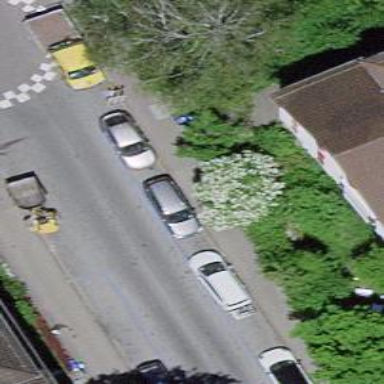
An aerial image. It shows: Paved footway.